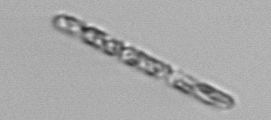
Label: Dactyliosolen_fragilissimus